RGB frame:
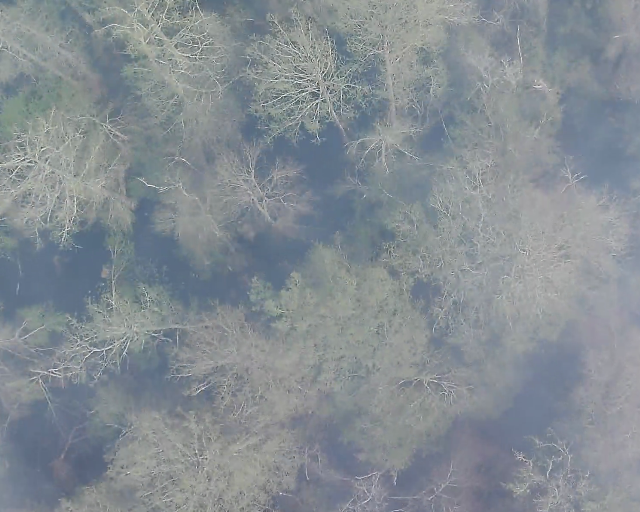
Thermal frame:
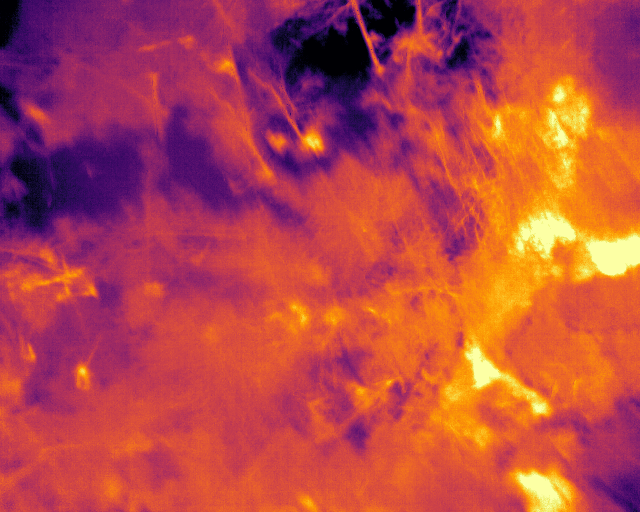
Captured: 2026-02-26 03:44:49
Pixels at or above 80 °C: 0 (fraction of frame: 0)